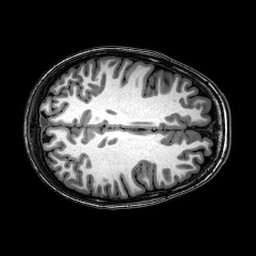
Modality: T1w
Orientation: axial
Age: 19
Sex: female
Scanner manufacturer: philips
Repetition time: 0.008192 s
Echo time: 0.00372 s